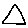
Label: triangle